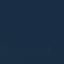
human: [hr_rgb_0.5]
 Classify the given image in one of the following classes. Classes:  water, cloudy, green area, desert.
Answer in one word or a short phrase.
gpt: water